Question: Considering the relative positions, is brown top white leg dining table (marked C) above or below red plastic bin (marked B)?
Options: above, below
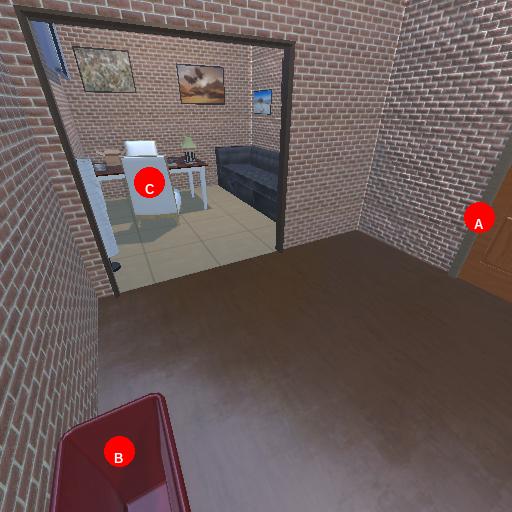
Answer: above